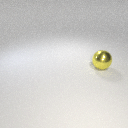
large yellow metal sphere